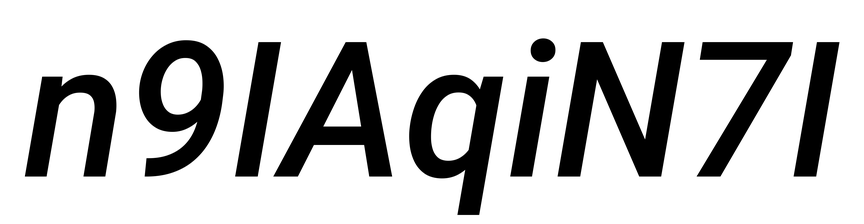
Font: Roboto-Italic_Medium_Italic